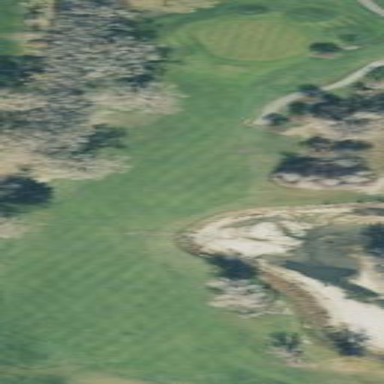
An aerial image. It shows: Scenic golf fairway.